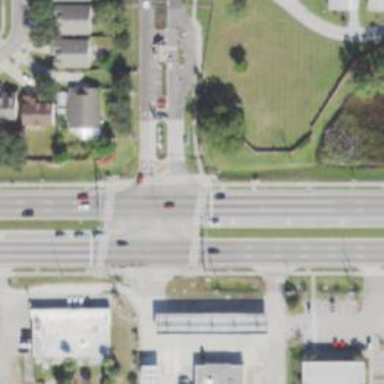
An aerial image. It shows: Marked crossing on the road.